Field crop: tomato
Growth stage: 1
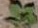
Species: solanum